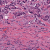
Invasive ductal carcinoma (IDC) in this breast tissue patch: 1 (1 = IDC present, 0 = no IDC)